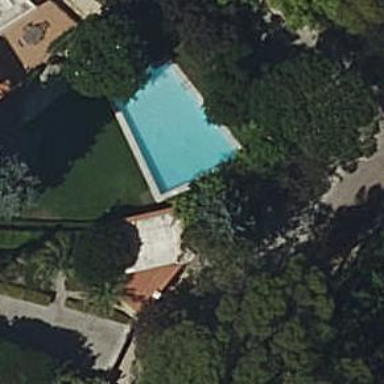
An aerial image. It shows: Swimming pool located in leisure land.